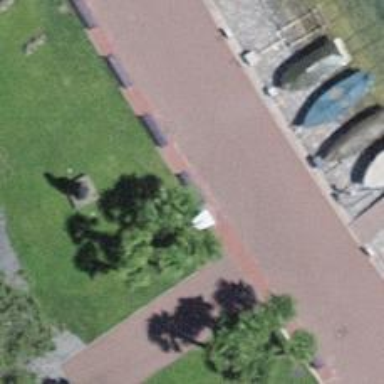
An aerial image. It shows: Bench for seating.